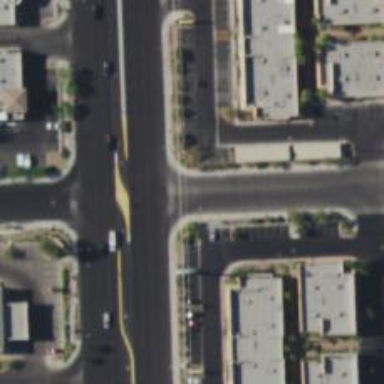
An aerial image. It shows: Solid stop line on the road marking.